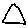
Label: triangle